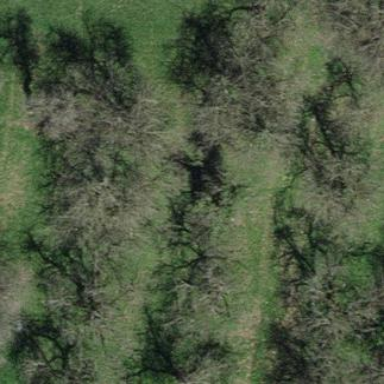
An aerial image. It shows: Orchard.